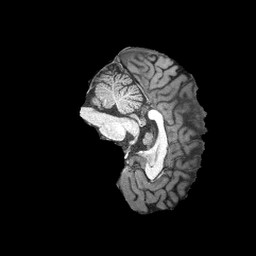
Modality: T1w
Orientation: sagittal
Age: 18
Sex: female